Question: When I try to connect to MongoDB using Node.js driver '3.0' or later, I get an error:
> UnhandledPromiseRejectionWarning: Error: querySrv ENODATA_mongodb._tcp.nodeapi-qxd1n.mongo.net at QueryReqWrap.onresolve [as oncomplete] (dns.js:206:19).

But when I use Node.js driver '2.2.12', my database connected successfully. I have no idea why that worked so can someone please explain why this is the case? Thanks!
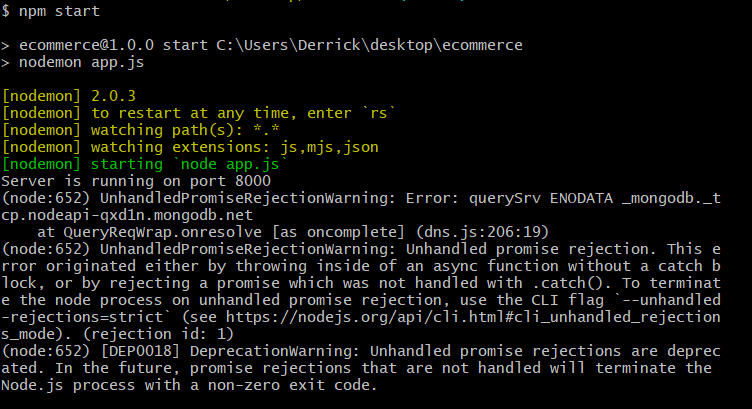
Answer: Node.js driver version 2.2.12 does not support the DNS seedlist connection string format, i.e. 'mongodb+srv://', while the 3.0 driver does.
The error message suggest that with the 3.0 driver you are using a connection string similar to
'''
mongodb+srv://user:password@nodeapi-qxd1n.mongodb.net/database
'''
In order to use this, the driver needs to first look up the SRV and TXT DNS records. These look like this:
'''
% dig srv _mongodb._tcp.nodeapi-qxd1n.mongodb.net
;; ANSWER SECTION:
_mongodb._tcp.nodeapi-qxd1n.mongodb.net. 60 IN SRV 0 0 27017 nodeapi-shard-00-00-qxd1n.mongodb.net.
_mongodb._tcp.nodeapi-qxd1n.mongodb.net. 60 IN SRV 0 0 27017 nodeapi-shard-00-01-qxd1n.mongodb.net.
_mongodb._tcp.nodeapi-qxd1n.mongodb.net. 60 IN SRV 0 0 27017 nodeapi-shard-00-02-qxd1n.mongodb.net.
% dig txt nodeapi-qxd1n.mongodb.net
;; ANSWER SECTION:
nodeapi-qxd1n.mongodb.net. 60 IN TXT "authSource=admin&replicaSet=NodeAPI-shard-0"
'''
The driver uses that information to construct a standard connection string like
> mongodb://user:password@nodeapi-shard-00-00-qxd1n.mongodb.net:27017,nodeapi-shard-00-01-qxd1n.mongodb.net:27017,nodeapi-shard-00-01-qxd1n.mongodb.net/database?ssl=true&authSource=admin&replicaSet=NodeAPI-shard-0
Which should be pretty close to the connection string you are using with the 2.2.12 driver.
The 3.0 driver is failing because your DNS resolve is not responding to the request for the SRV record.
In order to connect with the newer driver, either fix the DNS problem, or use the standard 'mongodb://' connection string instead of the 'mongodb+srv://' one.